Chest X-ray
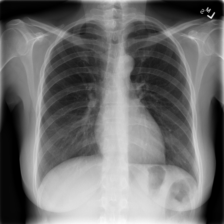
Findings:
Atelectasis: negative
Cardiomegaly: negative
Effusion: negative
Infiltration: positive
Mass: negative
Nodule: negative
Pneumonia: negative
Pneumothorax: negative
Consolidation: negative
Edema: negative
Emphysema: negative
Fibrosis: negative
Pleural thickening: negative
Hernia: negative